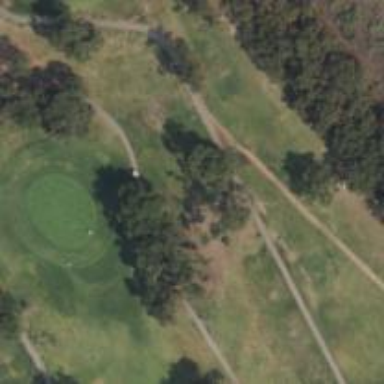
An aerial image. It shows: Well-maintained path used for golfing.